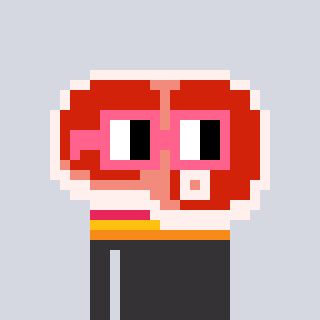
a pixel art character with square pink glasses, a steak-shaped head and a grayscale-colored body on a cool background